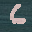
Label: 6